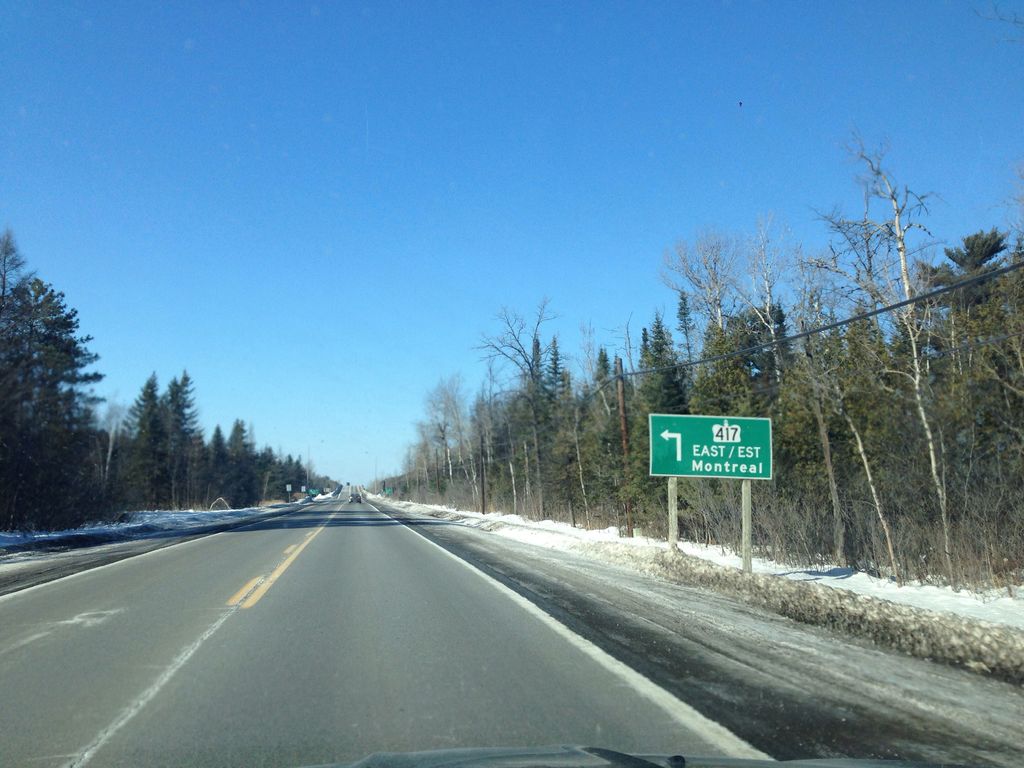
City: ottawa-gatineau